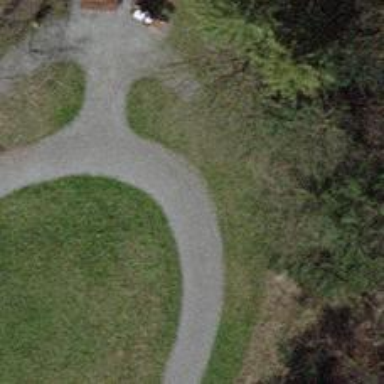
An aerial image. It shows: Footway with surface of fine gravel.